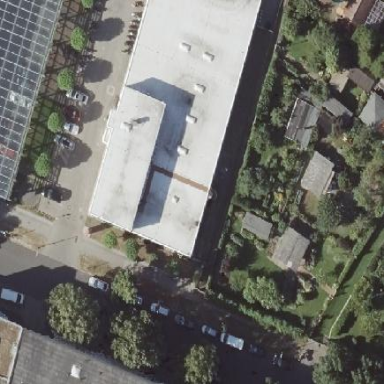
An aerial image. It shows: Flat-roofed building.